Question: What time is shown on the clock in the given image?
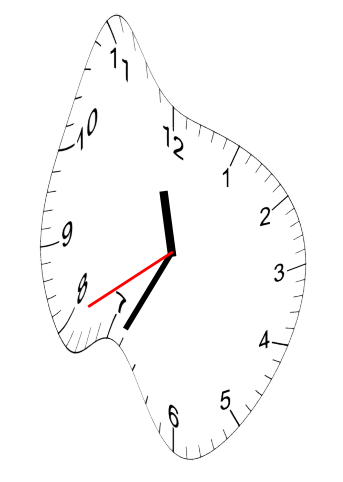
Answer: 11:34:40